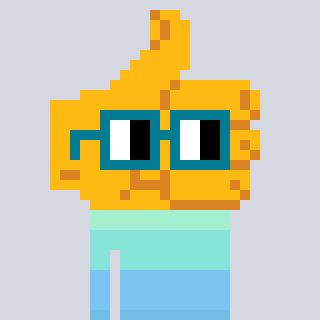
a pixel art character with square dark green glasses, a thumbsup-shaped head and a peachy-colored body on a cool background